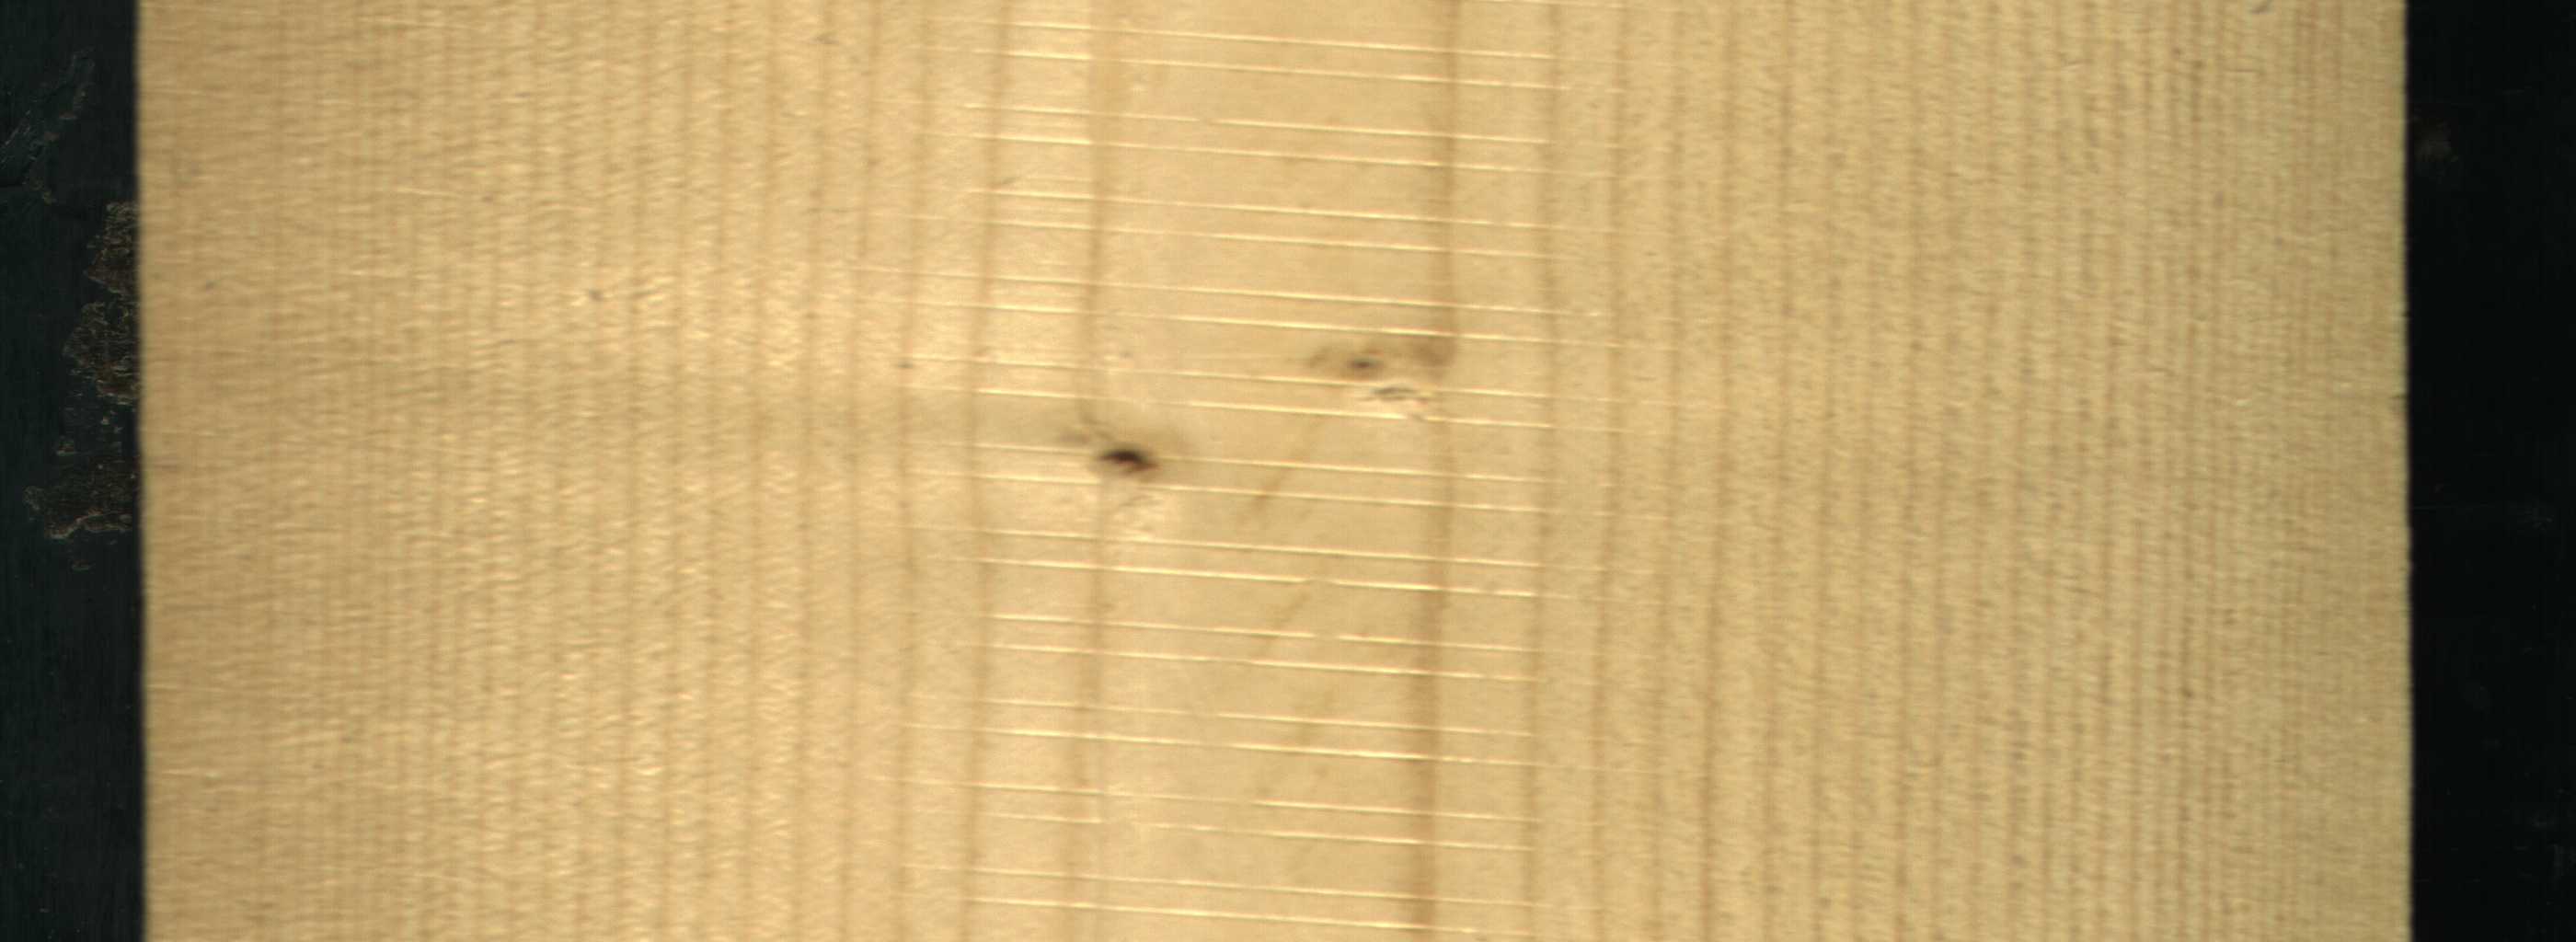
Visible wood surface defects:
Live_Knot